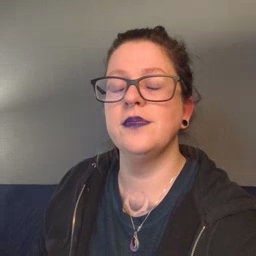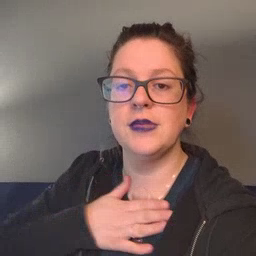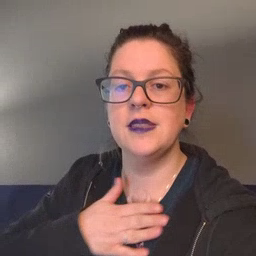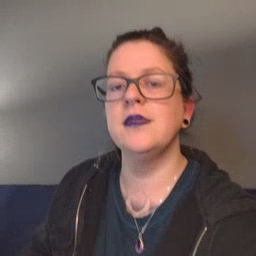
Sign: minemy